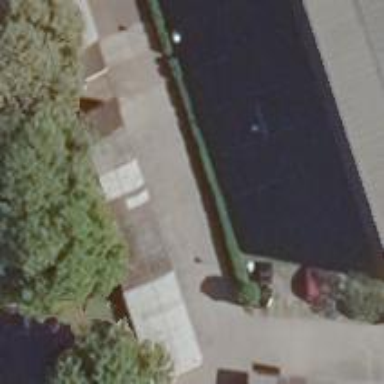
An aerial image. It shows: Group of garages.